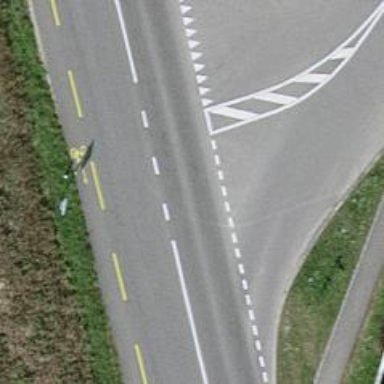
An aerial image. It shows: Secondary road with designated cycle lane on the left side.